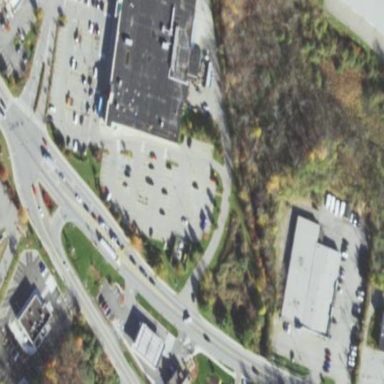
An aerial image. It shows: Parking area.